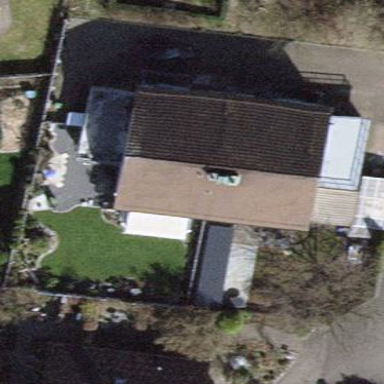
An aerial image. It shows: Building with tile roof.